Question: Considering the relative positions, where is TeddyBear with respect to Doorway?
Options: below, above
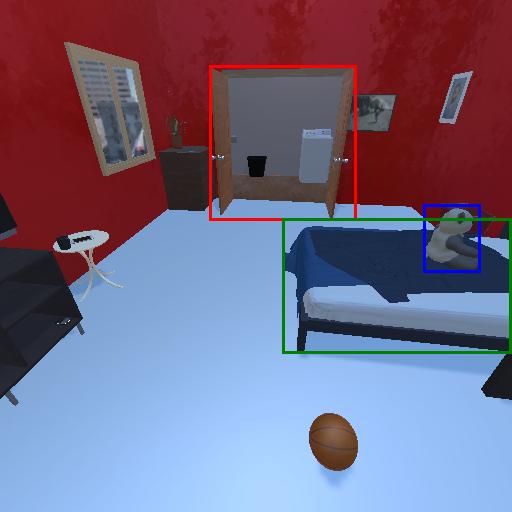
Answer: below